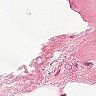
Metastatic tissue present: no